Interaction volume radius: 5 \u00c5
Interaction volume height: 15 \u00c5
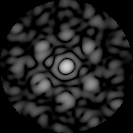
Disorder parameter: 0.5368